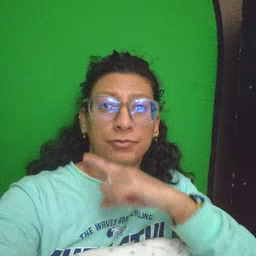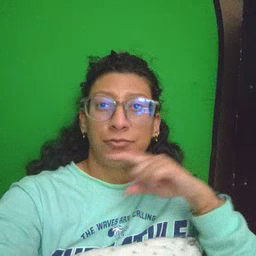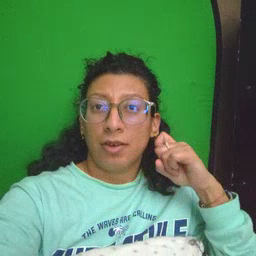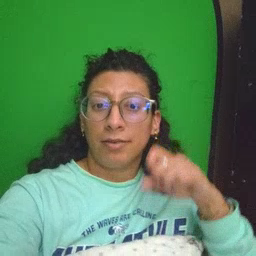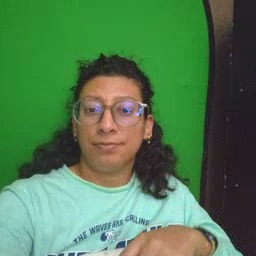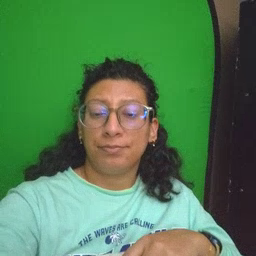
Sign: dry